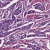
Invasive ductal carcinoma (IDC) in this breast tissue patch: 1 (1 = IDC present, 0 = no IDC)